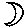
Label: moon